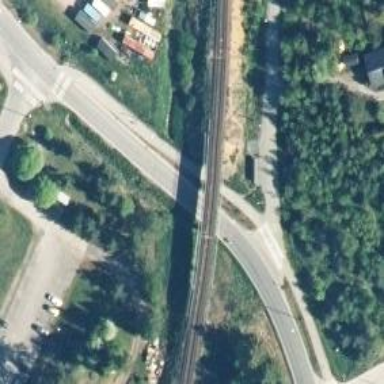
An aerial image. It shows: Bridge with railway tracks. The electrified line has continuous contact line.